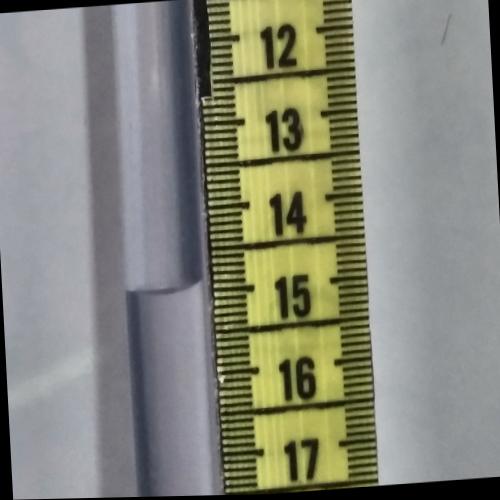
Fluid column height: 14.9 cm